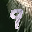
Label: 9